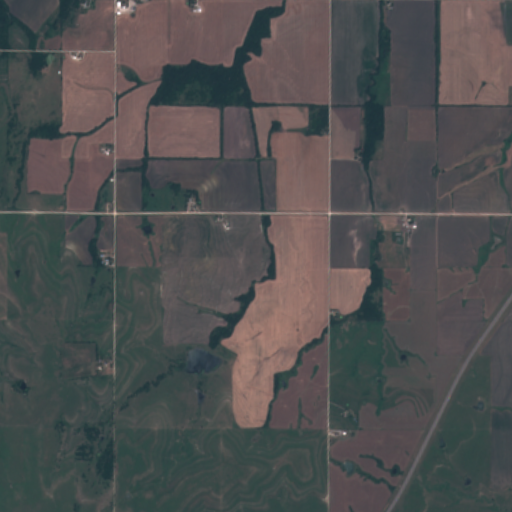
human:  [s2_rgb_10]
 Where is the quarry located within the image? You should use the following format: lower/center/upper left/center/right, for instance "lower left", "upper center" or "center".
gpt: There is no quarry in the image.